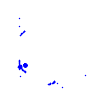
Particle: pion